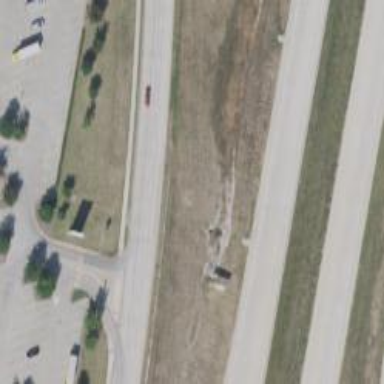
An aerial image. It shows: Secondary road with frontage road.